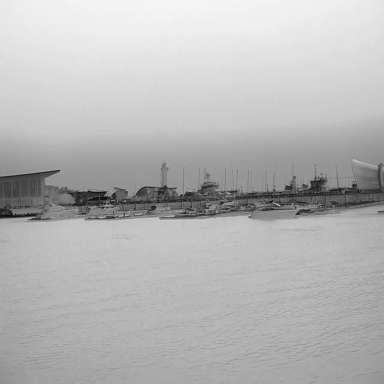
There are five canoes in the infrared image.